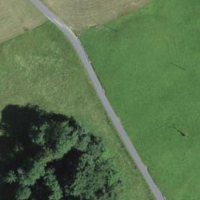
EUNIS habitat code: 24
Species observed at this site:
Cardamine pratensis